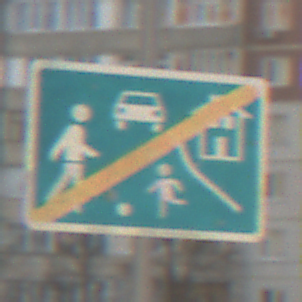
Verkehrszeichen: EndeVerkehrsberuhigterBereich
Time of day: MorningAfternoon
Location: Outdoor (Urban)
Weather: PartlyCloudy
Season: NotSpecified
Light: Natural